Field crop: maize
Growth stage: 2
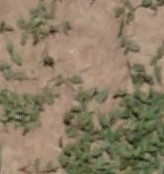
Species: convolvulus